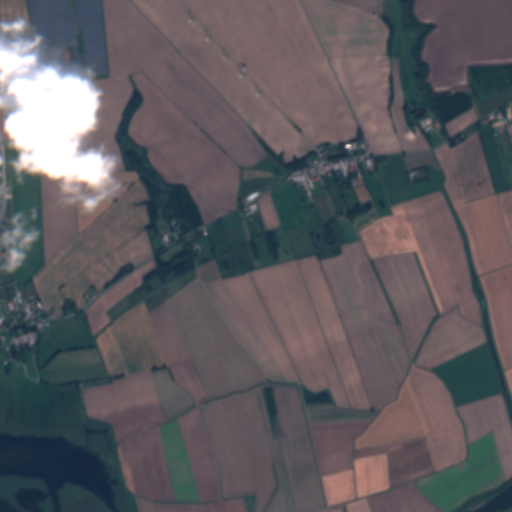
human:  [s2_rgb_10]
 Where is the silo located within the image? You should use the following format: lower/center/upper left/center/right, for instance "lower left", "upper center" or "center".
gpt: The silo is located in the upper center of the image.
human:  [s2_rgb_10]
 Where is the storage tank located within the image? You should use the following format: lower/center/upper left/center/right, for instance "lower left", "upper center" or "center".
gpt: The storage tank is located in the center right of the image.
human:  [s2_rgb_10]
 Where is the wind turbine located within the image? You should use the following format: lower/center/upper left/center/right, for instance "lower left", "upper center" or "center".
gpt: The wind turbine is located in the upper center of the image.
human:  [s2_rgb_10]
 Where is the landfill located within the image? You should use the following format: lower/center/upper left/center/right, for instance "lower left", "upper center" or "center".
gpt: There is no landfill in the image.